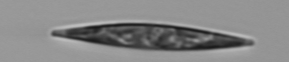
Label: Pleurosigma